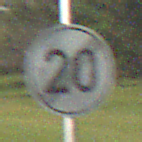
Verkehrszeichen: EndeGeschwindigkeit20
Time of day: Night
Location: Outdoor (Nature)
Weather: Clear
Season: NotSpecified
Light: Natural